Interaction volume radius: 5 \u00c5
Interaction volume height: 15 \u00c5
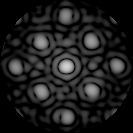
Disorder parameter: 0.2036